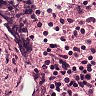
Metastatic tissue present: no